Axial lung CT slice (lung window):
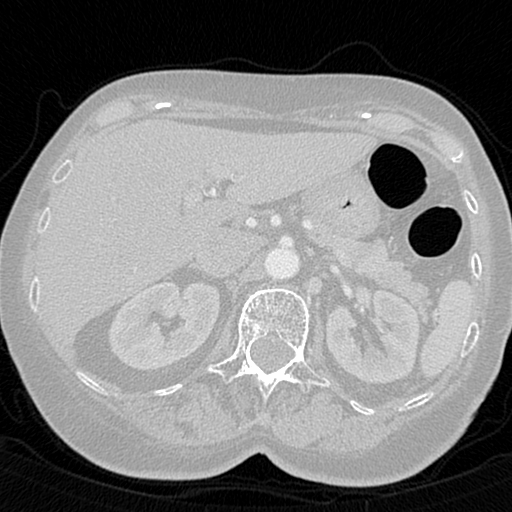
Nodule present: no